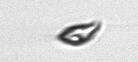
Label: Cryptophyta